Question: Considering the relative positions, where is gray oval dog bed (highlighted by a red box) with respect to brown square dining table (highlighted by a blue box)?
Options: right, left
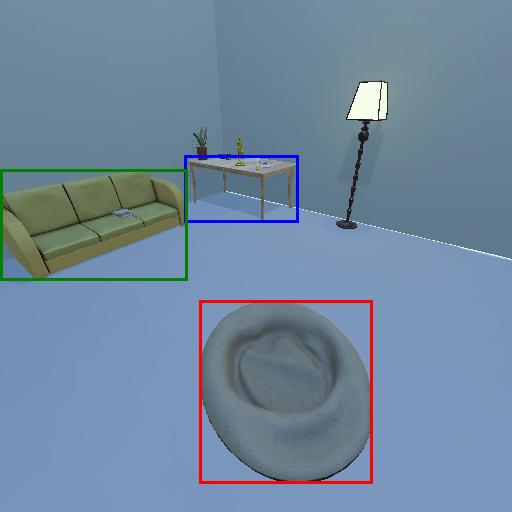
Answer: right